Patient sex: M
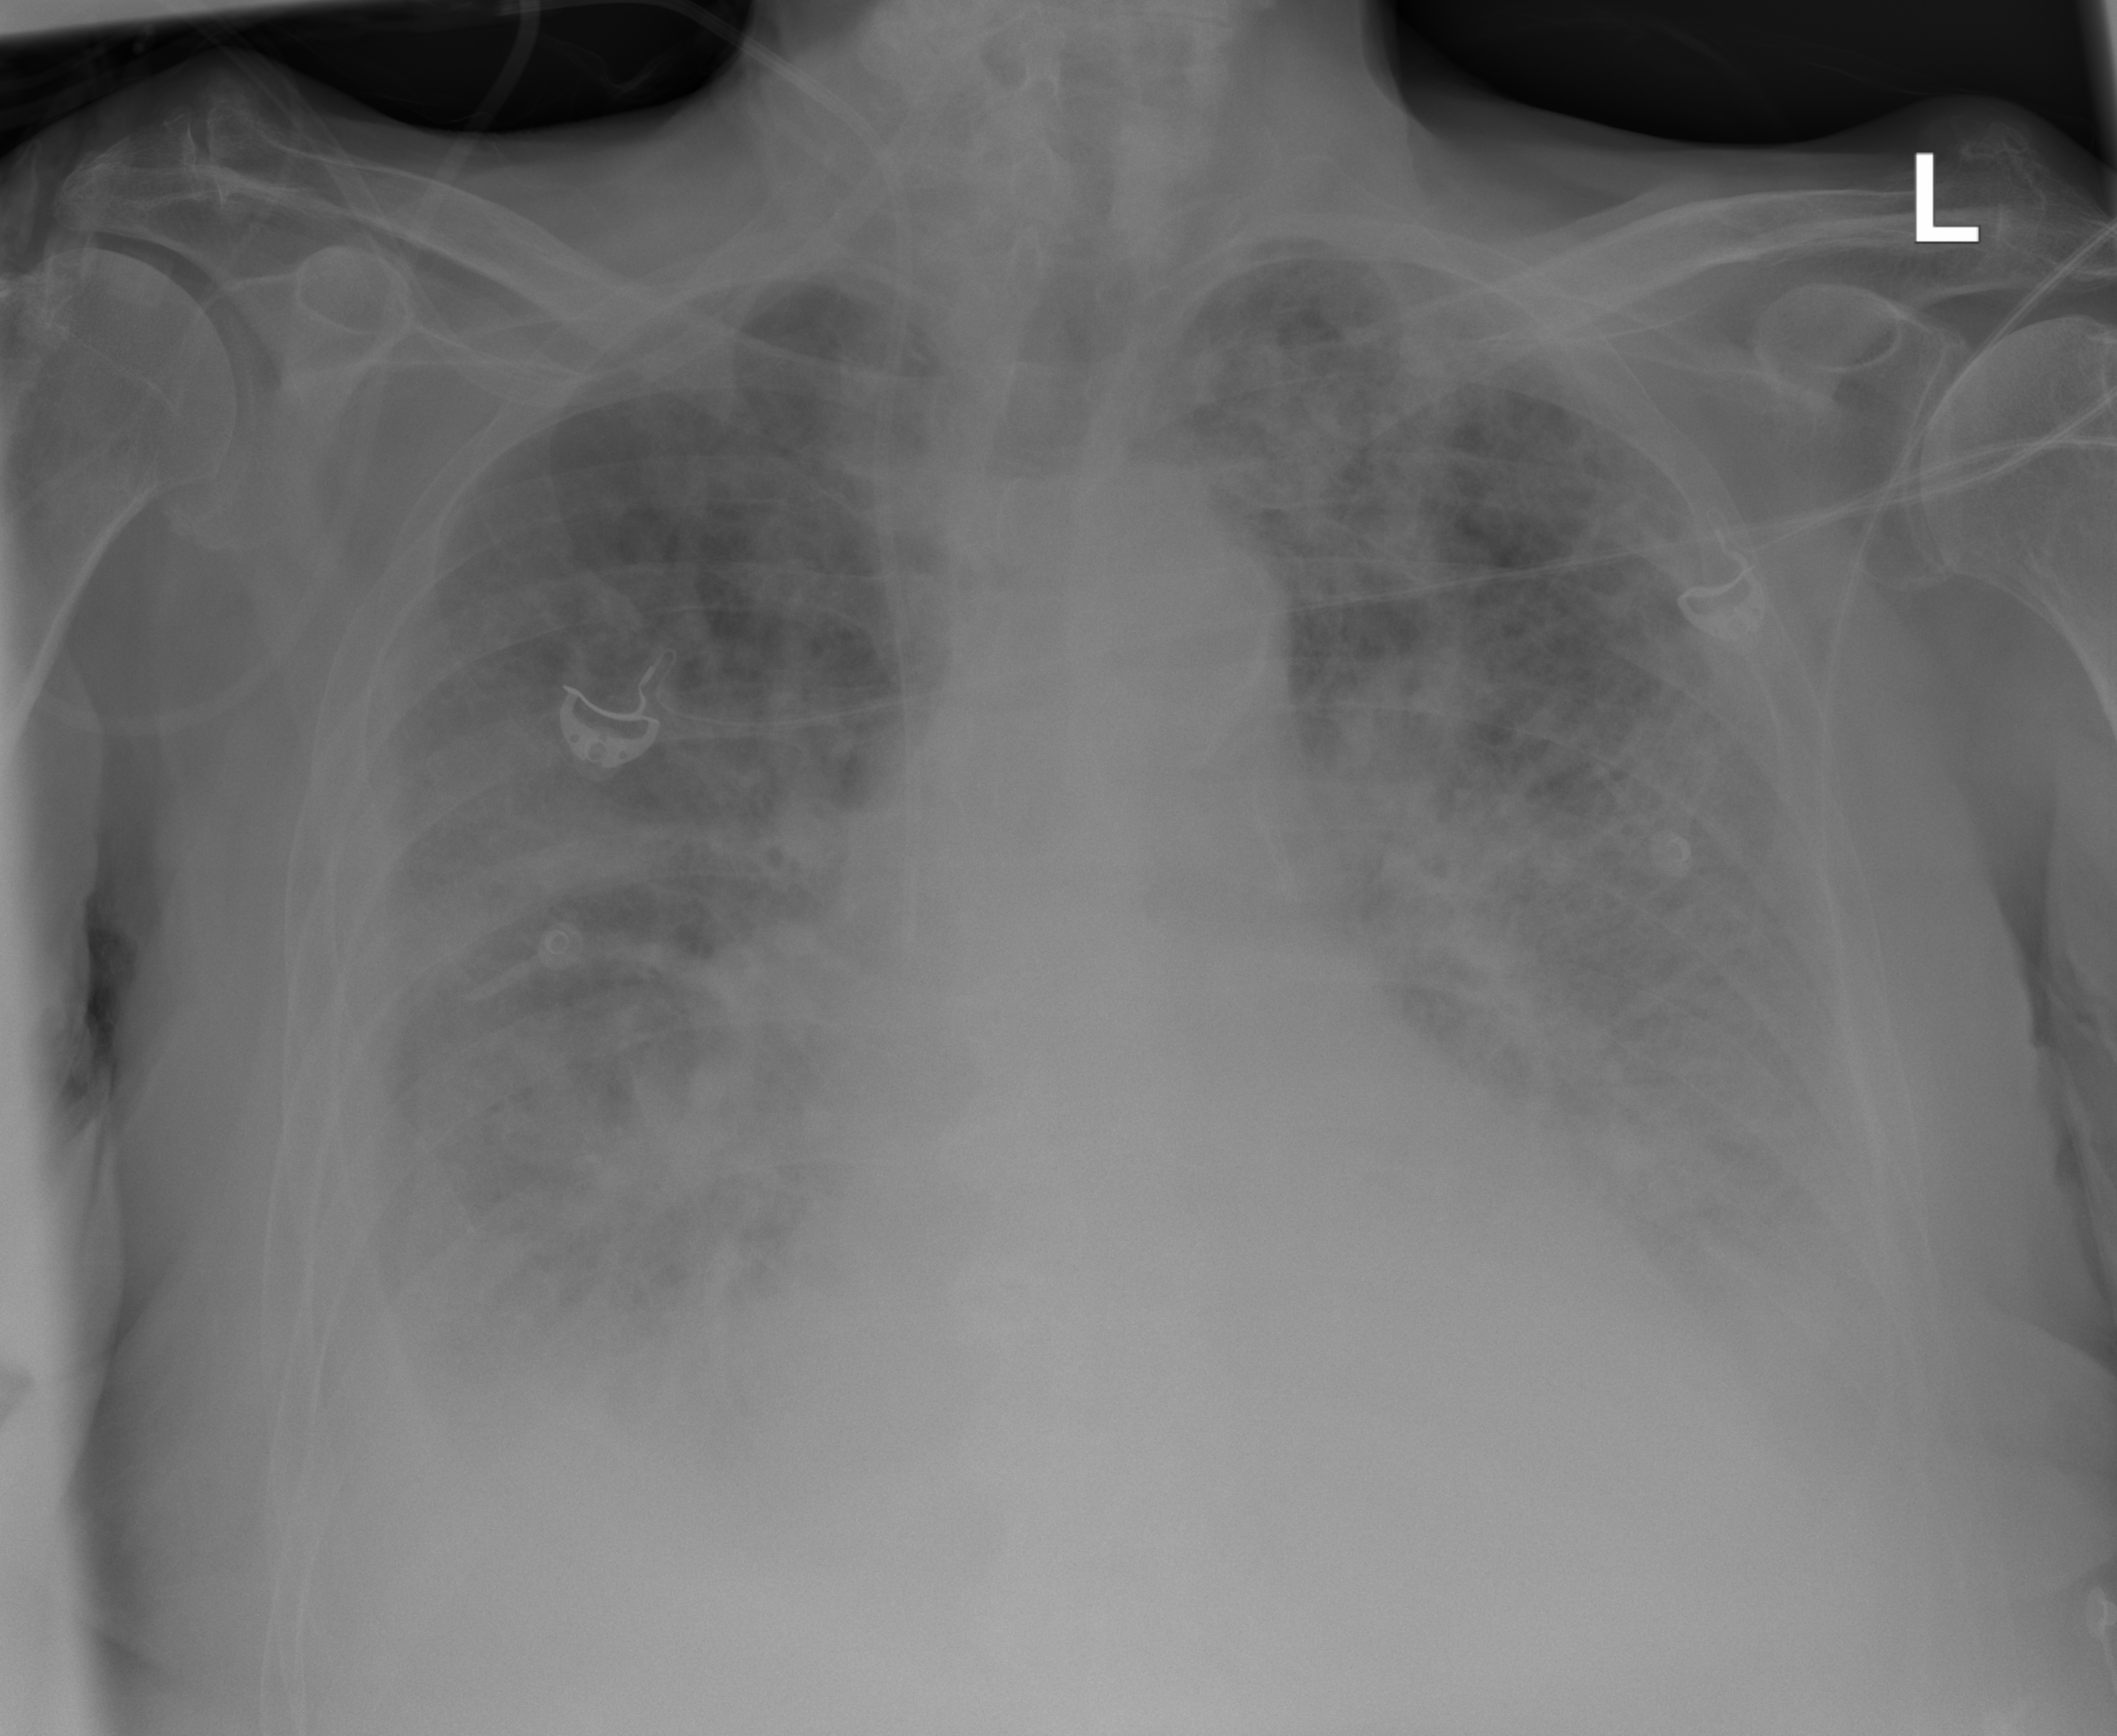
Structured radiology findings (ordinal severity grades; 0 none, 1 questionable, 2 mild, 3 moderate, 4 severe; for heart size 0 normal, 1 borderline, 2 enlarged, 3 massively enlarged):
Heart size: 2
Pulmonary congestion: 3
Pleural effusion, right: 2
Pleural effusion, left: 2
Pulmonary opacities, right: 3
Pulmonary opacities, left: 3
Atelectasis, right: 3
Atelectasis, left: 3